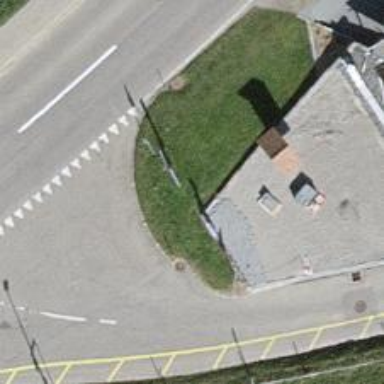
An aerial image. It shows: Wayside cross with historic significance.